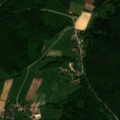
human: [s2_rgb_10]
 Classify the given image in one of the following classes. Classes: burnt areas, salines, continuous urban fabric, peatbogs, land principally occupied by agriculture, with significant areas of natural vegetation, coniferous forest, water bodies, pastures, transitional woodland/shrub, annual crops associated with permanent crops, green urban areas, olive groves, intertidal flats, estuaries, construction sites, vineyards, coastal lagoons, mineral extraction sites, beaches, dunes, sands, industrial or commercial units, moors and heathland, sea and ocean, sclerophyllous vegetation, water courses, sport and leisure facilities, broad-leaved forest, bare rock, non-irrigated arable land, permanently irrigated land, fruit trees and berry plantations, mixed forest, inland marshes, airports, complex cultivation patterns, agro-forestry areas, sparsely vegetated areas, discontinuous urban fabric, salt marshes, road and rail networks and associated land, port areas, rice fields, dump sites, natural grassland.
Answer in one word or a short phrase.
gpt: non-irrigated arable land, complex cultivation patterns, land principally occupied by agriculture, with significant areas of natural vegetation, broad-leaved forest